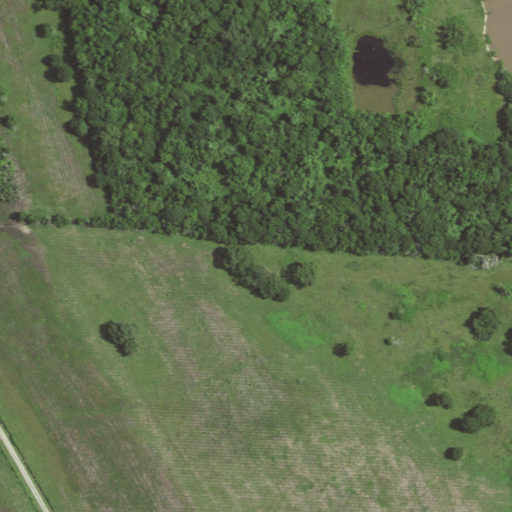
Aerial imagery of island in Louisiana named Bull Island containing pasture, woody wetlands, herbaceous wetlands, open water, low intensity development, grassland, and open development